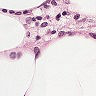
Metastatic tissue present: no